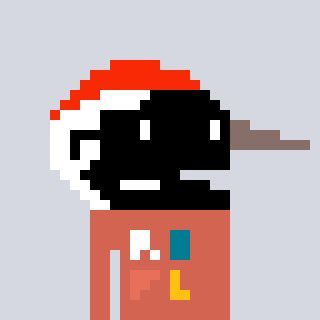
a pixel art character with square black sunglasses, a crane-shaped head and a peachy-colored body on a cool background